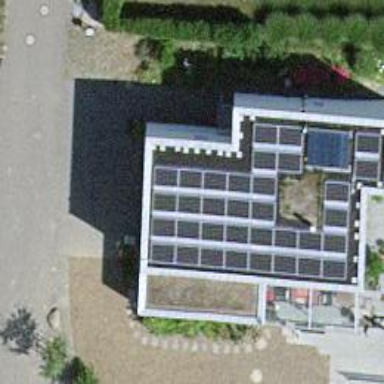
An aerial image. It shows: Solar power generator.